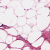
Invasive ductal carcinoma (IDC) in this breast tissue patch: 0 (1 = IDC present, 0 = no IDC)